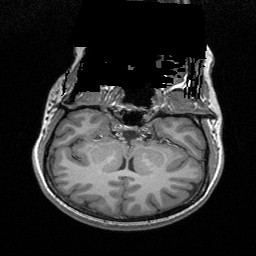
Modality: T1w
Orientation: sagittal